Question: In CRM 2011, after activating a language different from English and then click on some drop-down menu the page is not rendered correctly - see the image. This is with Bulgarian language, I have reports that the same issue occurs with French also.
Any suggestions about what the problem is or how to fix this?

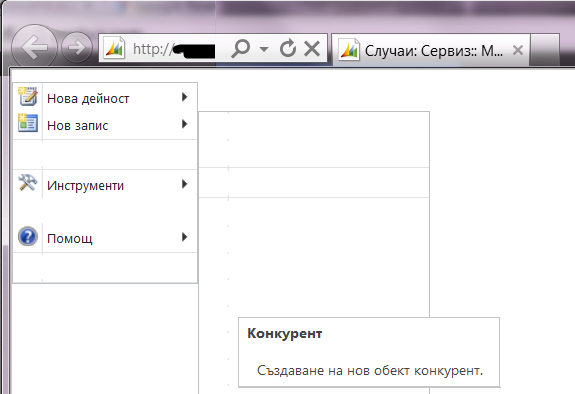
Answer: I can't reproduce the issue on my server so I'd guess it's a localized problem at installation. You might be just of of luck and you'll have to reinstall the production environment.
I'd suggest that you create a shadow organization on the same server and copy over the data. For the users, there wont be any difference (seemingly).